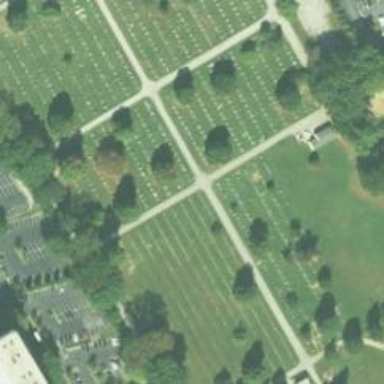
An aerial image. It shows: Cemetery.